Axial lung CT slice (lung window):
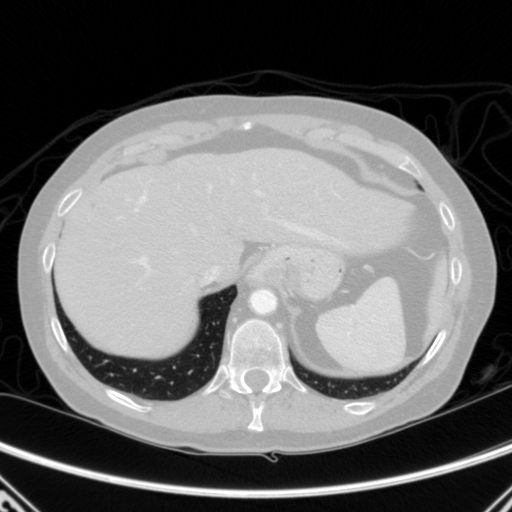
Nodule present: no